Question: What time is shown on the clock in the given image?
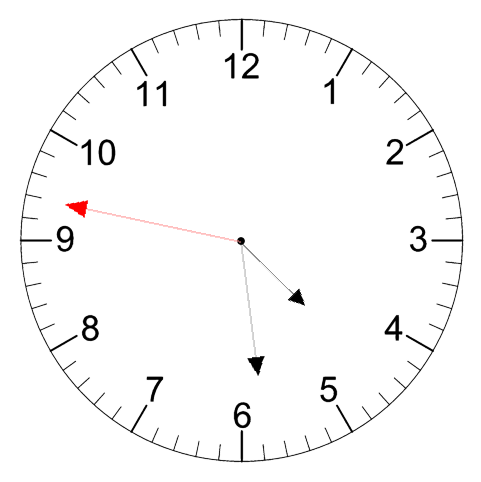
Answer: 04:28:47